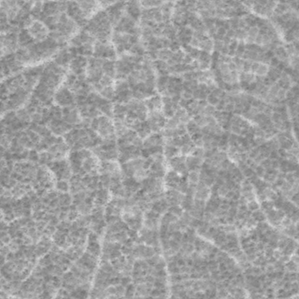
Label: frost